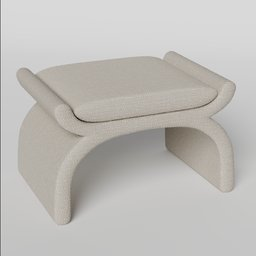
Label: furniture